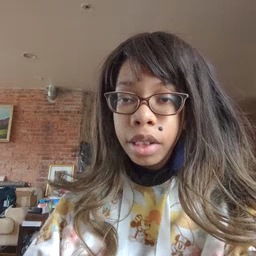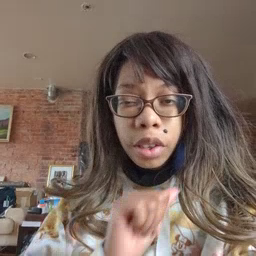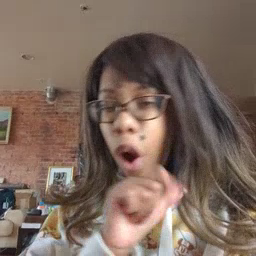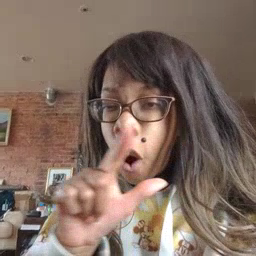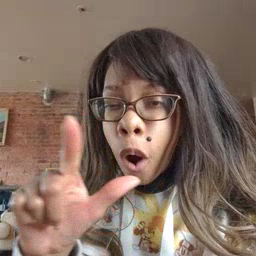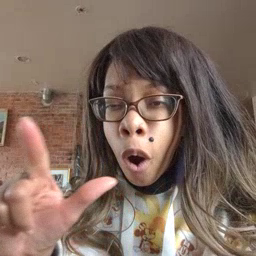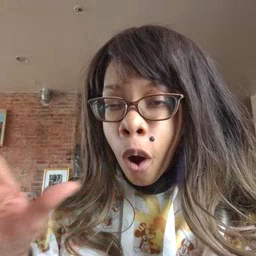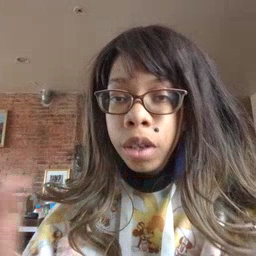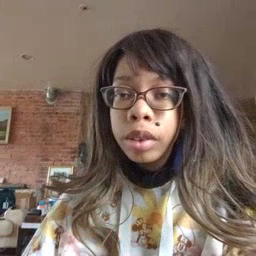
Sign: all